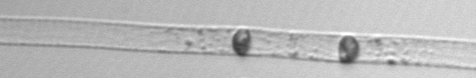
Label: Dactyliosolen_blavyanus